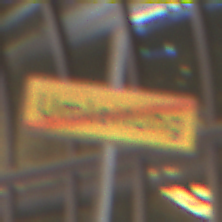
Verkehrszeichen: EndeDerUmleitungsankuendigung
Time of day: NotSpecified
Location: Indoor (Urban)
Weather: NotSpecified
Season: NotSpecified
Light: Artificial